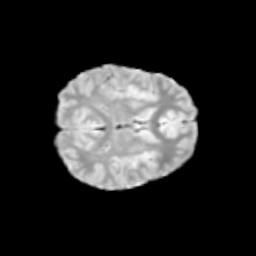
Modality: T2w
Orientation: axial
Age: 10
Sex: male
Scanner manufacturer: siemens
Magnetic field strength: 3 T
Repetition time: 3.8 s
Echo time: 0.07 s